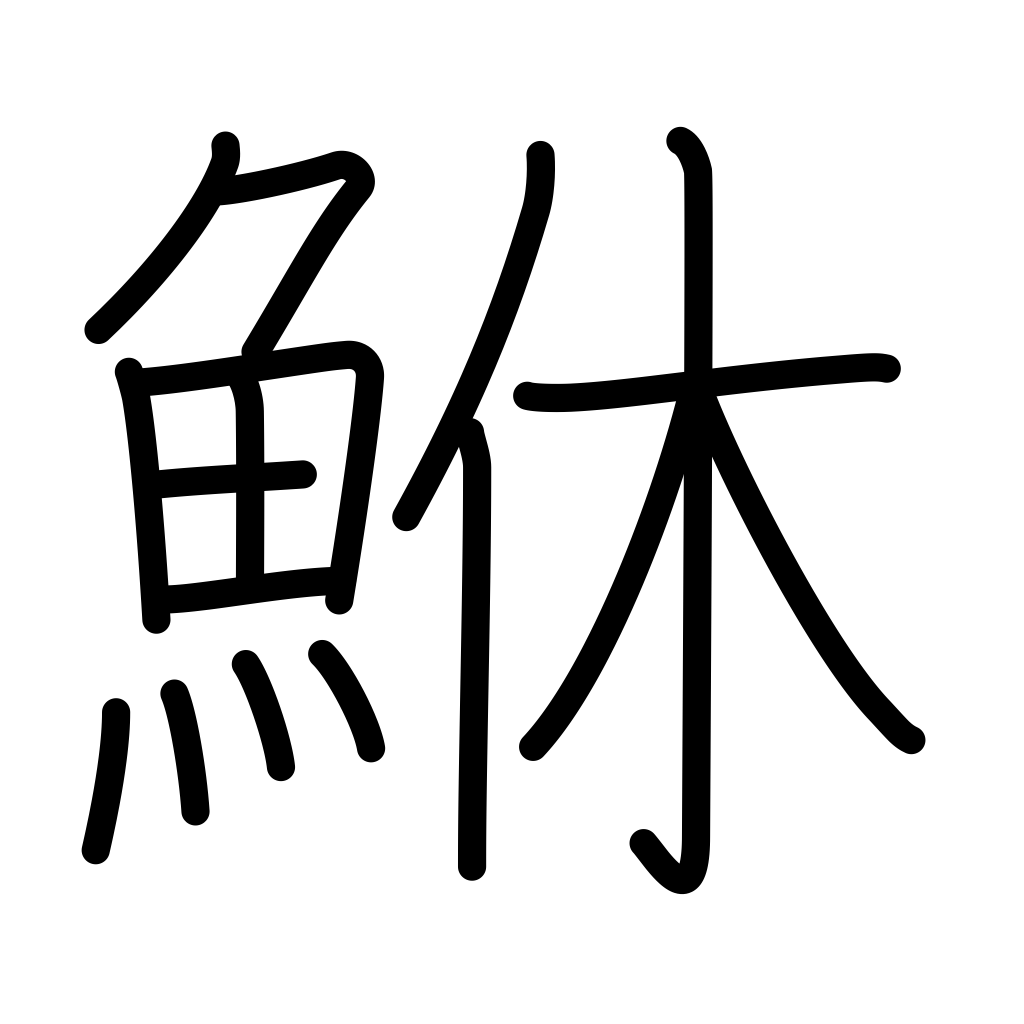
Meaning: bullhead, rockfish, razor clam, flathead